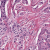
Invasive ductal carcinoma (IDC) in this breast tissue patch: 1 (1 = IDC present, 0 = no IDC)